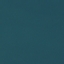
Land use / land cover class: SeaLake